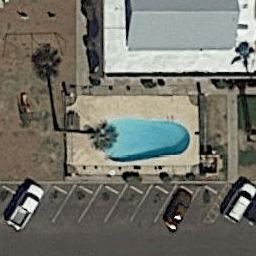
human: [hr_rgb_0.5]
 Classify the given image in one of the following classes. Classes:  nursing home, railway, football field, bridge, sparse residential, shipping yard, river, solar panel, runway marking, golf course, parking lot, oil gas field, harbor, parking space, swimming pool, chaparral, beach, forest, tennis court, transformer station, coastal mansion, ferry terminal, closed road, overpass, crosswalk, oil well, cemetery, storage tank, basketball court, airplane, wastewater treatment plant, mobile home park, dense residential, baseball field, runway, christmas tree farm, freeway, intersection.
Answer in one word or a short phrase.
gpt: swimming pool